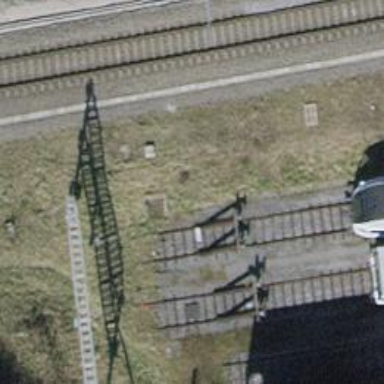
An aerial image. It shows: Railway buffer stop.